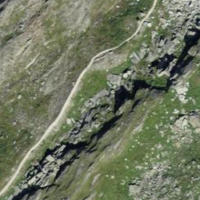
EUNIS habitat code: 48
Species observed at this site:
Eriophorum scheuchzeri